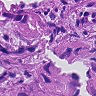
Metastatic tissue present: yes